Field crop: tomato
Growth stage: 1
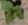
Species: solanum